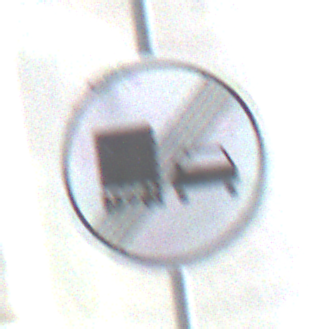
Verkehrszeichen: EndeUeberholverbotKraftfahrzeuge
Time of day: MorningAfternoon
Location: Outdoor (Urban)
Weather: PartlyCloudy
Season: NotSpecified
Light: Natural